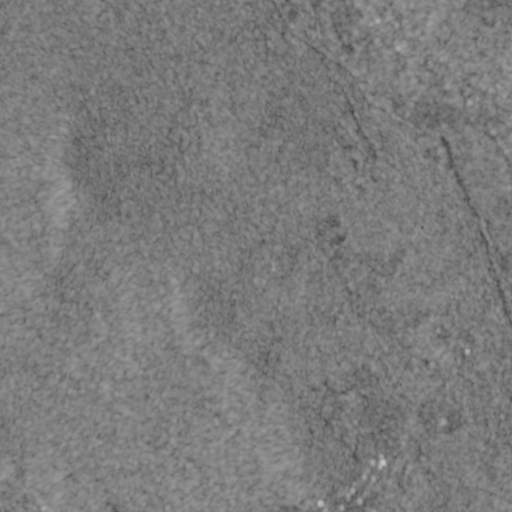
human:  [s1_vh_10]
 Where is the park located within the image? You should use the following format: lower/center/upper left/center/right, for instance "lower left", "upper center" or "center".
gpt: The park is located in the upper right of the image.
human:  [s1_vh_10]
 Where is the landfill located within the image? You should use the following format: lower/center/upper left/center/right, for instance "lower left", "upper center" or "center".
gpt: There is no landfill in the image.

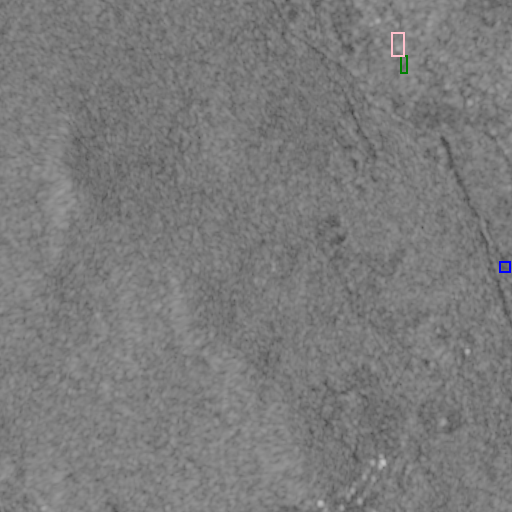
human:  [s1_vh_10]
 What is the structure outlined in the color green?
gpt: The structure outlined in green is a parking lot.
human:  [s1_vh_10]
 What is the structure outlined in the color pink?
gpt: The structure outlined in pink is a building.
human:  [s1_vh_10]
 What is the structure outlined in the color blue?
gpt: The structure outlined in blue is a building.
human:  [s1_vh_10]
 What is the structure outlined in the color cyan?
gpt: There is no cyan outline.